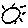
Label: sun